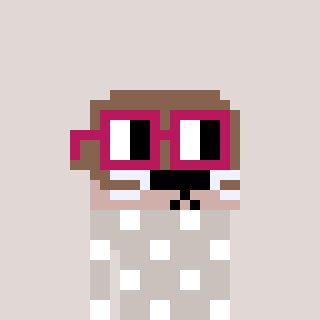
a pixel art character with square dark red glasses, a otter-shaped head and a foggrey-colored body on a warm background